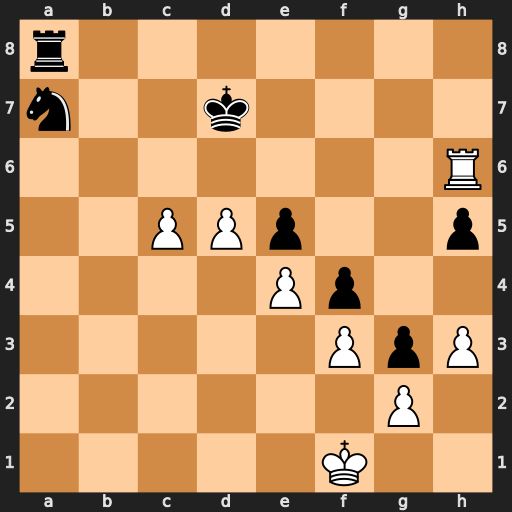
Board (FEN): r7/n2k4/7R/2PPp2p/4Pp2/5PpP/6P1/5K2
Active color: w
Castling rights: -
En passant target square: -
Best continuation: Rh7+ Kc8 Rh8+ Kb7 c6+ Nxc6 dxc6+